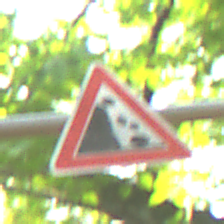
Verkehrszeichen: SteinschlagLinks
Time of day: MorningAfternoon
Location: Outdoor (RoadRail)
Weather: Clear
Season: NotSpecified
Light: Natural